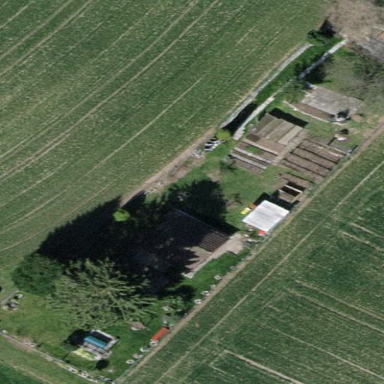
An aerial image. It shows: Area designated for allotments.